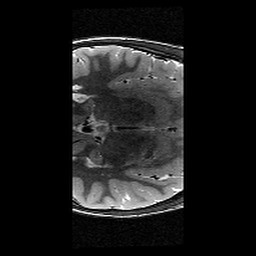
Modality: T2w
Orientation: axial
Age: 11
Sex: male
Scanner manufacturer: siemens
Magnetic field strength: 3 T
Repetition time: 9.23 s
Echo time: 0.067 s